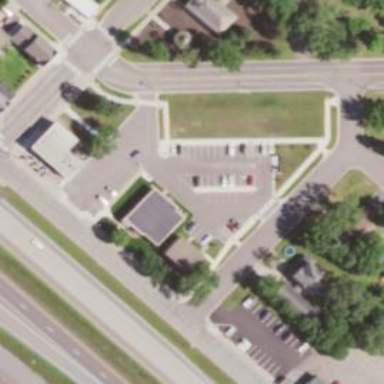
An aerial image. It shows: Healthcare clinic.